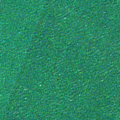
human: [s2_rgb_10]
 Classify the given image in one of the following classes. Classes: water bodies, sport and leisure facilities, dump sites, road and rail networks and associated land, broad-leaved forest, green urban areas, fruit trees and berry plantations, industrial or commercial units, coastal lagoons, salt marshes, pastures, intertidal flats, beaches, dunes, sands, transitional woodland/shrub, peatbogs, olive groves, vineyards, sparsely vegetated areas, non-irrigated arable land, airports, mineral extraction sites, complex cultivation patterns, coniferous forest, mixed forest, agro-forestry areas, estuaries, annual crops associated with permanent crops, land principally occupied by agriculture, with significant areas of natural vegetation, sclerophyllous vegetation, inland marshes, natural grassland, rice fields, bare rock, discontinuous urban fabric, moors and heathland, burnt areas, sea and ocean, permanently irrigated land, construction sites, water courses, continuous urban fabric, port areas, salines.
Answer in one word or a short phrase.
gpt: sea and ocean